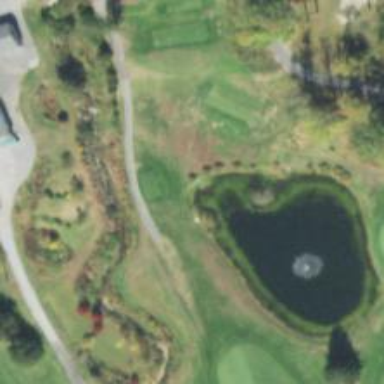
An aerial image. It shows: Water hazard on golf course. The hazard is natural water feature.